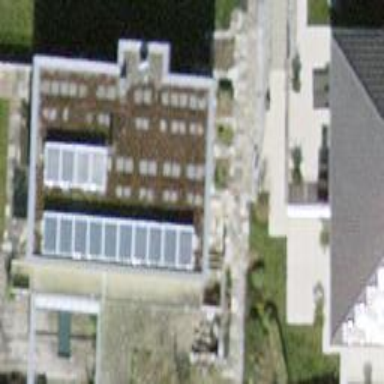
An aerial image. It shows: Building.